Brain MRI, t2w sequence, axial 2D slice.
Patient: age 39, sex M, weight 95 kg, height 1.95 m
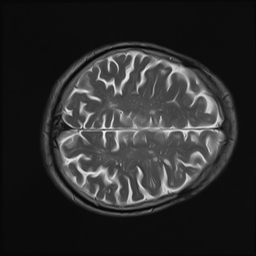